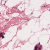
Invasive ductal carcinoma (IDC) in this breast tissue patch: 0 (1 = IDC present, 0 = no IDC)